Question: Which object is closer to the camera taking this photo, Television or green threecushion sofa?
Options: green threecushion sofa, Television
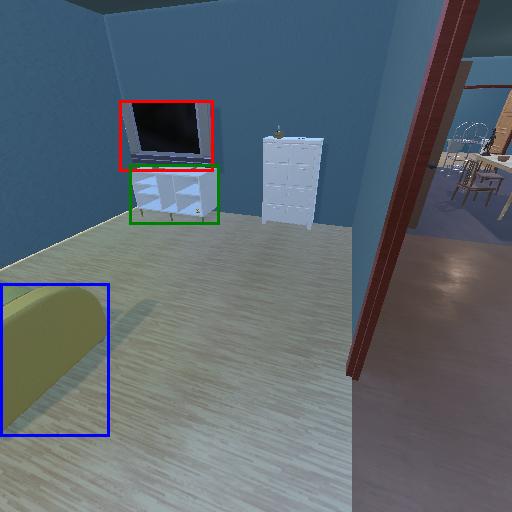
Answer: green threecushion sofa